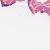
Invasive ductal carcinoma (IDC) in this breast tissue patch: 0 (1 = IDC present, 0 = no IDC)